Aerial crown-view tile of a tropical tree (Barro Colorado Island, Panama), acquired 20240716:
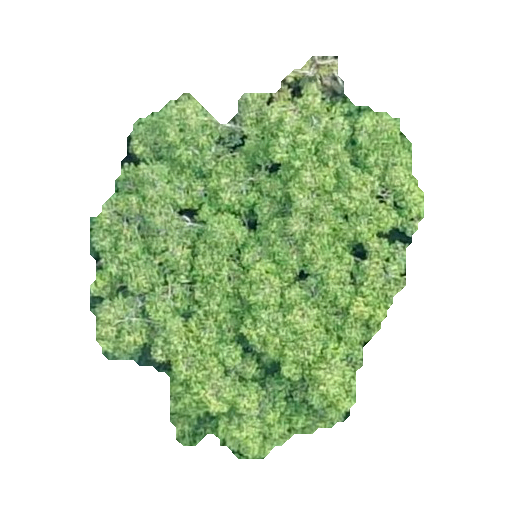
Species: Guatteria lucens
GBIF accepted scientific name: Guatteria lucens
Crown area: 143.282 m²